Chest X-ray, PA view. Patient: 43 years old, sex M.
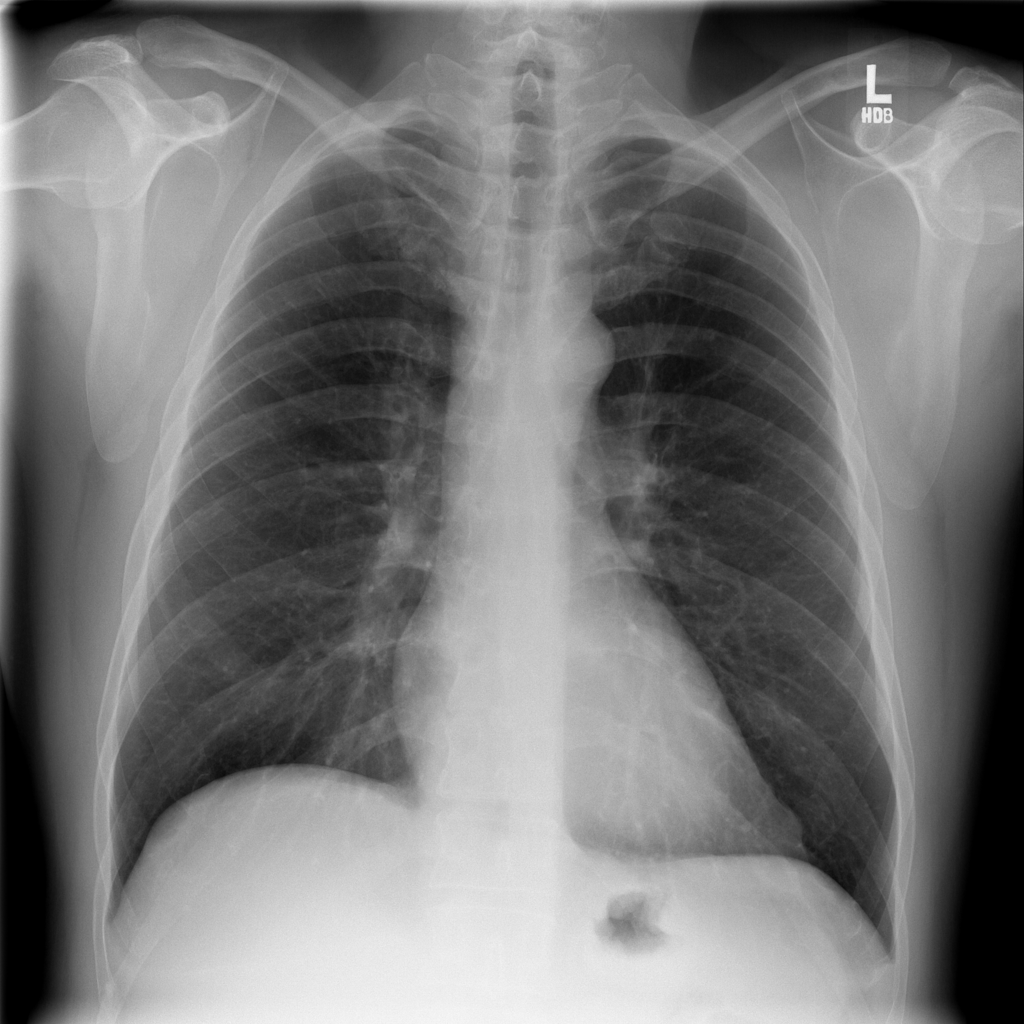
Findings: No Finding